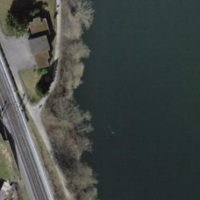
EUNIS habitat code: 15
Species observed at this site:
Juglans regia